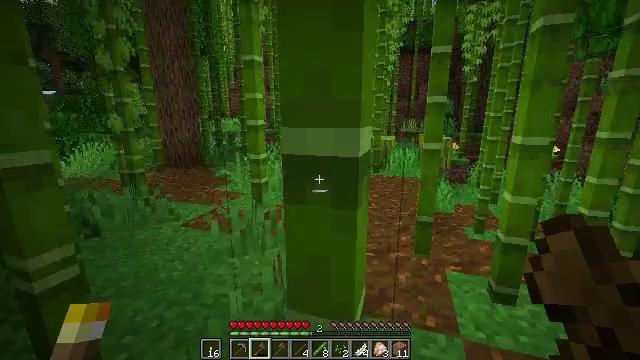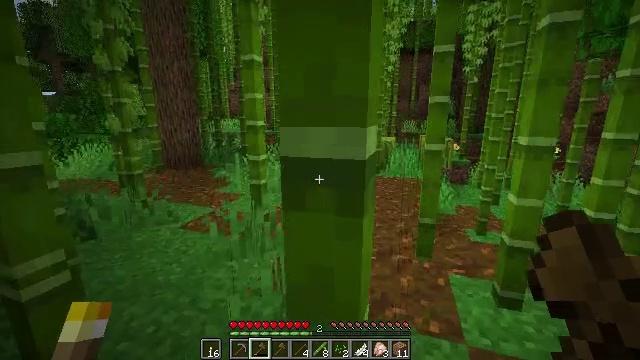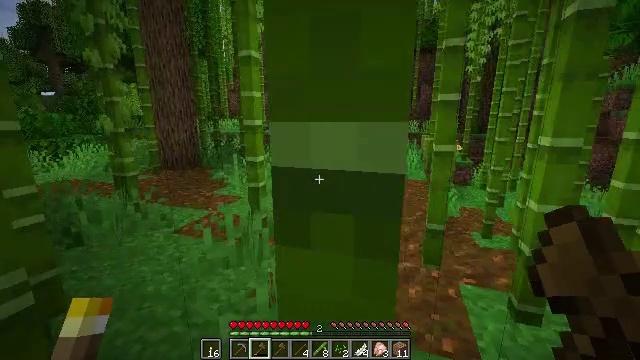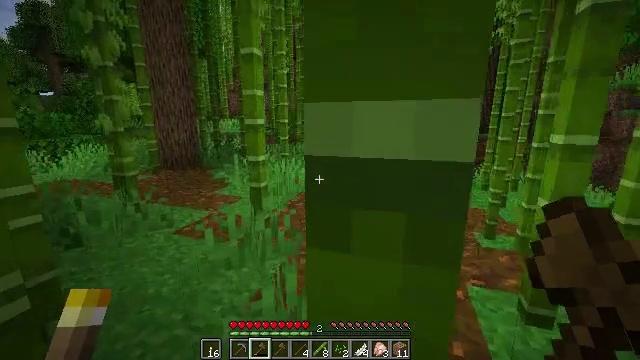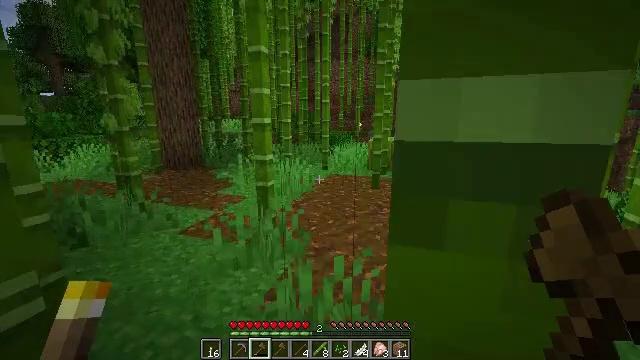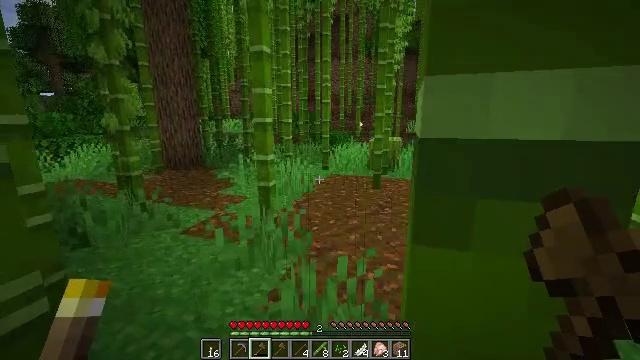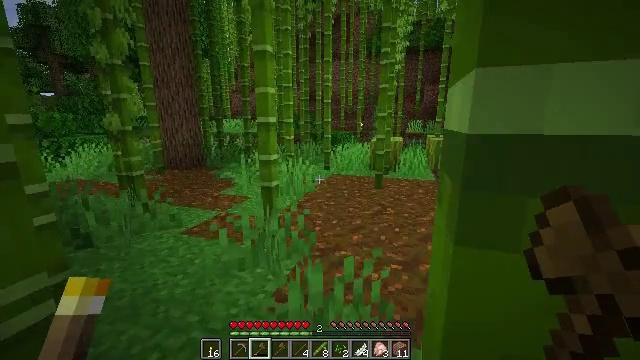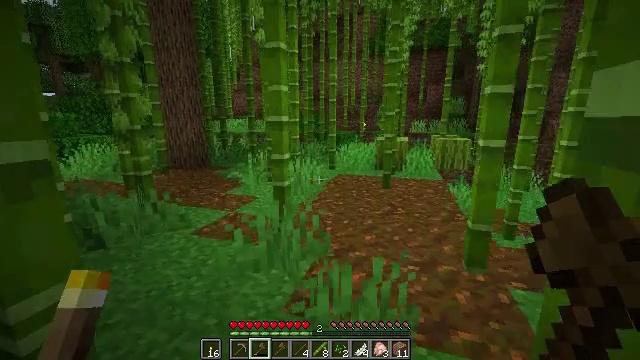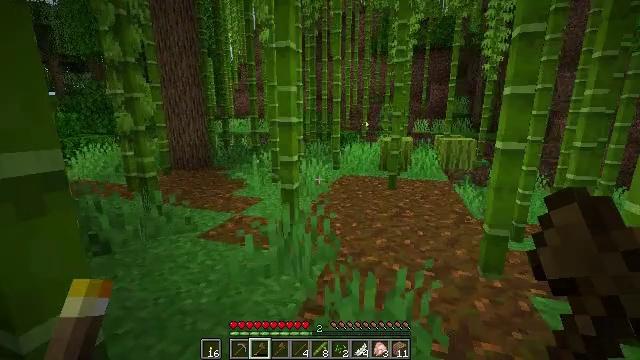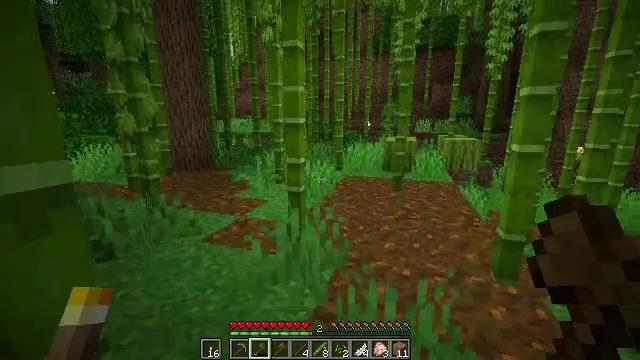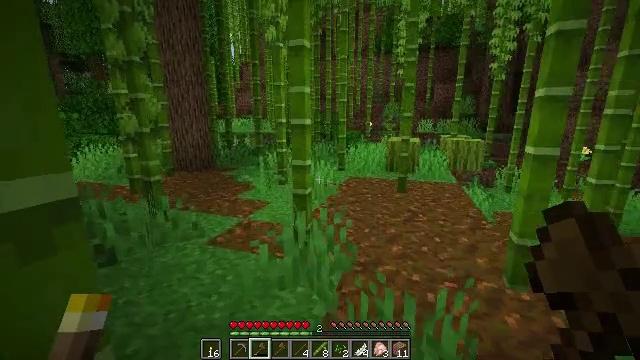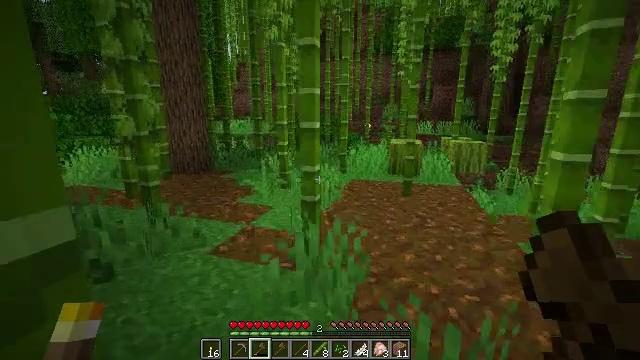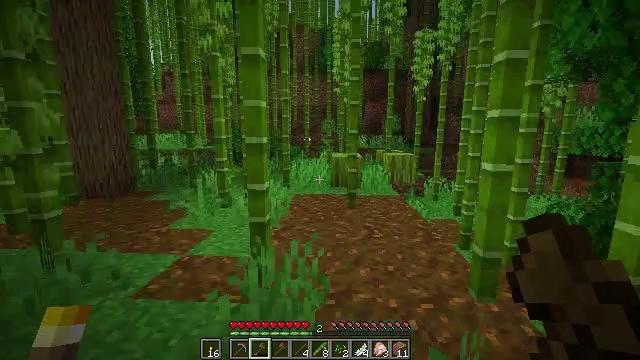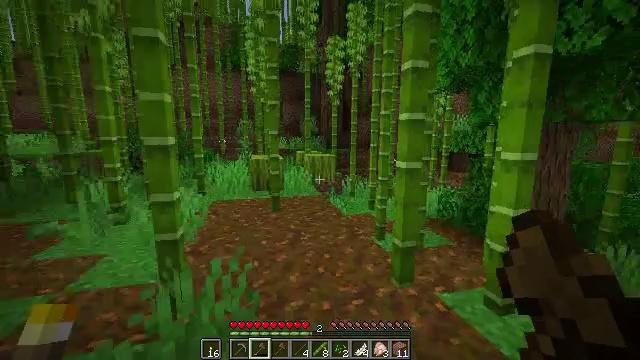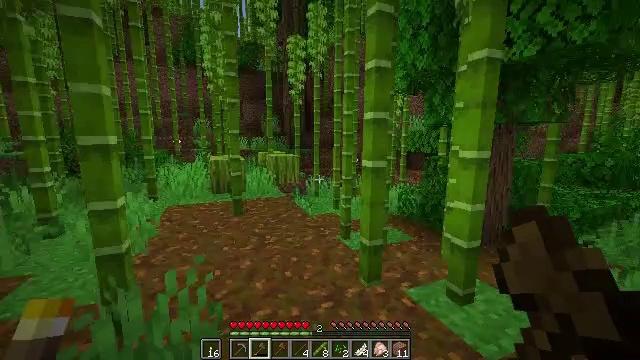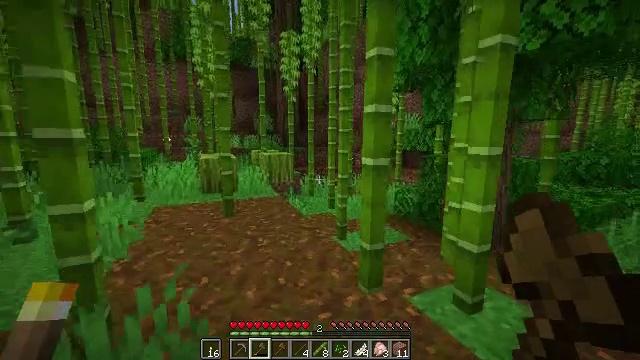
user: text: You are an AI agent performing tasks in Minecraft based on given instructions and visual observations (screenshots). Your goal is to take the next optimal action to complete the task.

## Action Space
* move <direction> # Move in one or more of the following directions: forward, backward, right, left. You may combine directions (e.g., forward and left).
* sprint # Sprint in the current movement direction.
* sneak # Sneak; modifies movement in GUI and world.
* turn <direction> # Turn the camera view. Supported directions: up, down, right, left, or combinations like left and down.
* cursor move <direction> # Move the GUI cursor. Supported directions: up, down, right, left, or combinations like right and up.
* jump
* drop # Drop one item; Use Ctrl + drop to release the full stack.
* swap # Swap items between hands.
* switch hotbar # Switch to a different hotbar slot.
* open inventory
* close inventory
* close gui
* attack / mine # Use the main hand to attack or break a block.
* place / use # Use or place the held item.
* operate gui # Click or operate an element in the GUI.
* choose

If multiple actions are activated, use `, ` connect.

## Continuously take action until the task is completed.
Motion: motion action
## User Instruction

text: Mine a melon block.
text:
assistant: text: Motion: move forward
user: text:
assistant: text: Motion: move forward
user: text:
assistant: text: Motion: move forward
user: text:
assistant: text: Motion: move forward
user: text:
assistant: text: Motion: move forward
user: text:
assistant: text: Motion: move forward
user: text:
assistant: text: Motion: move forward and move left
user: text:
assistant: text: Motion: move forward and move left
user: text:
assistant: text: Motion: move forward and move left
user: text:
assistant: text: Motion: move forward and move left
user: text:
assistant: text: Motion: move forward and move left
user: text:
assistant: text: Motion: move forward, turn right and up
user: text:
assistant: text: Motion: move forward, turn right
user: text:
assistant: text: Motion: move forward, turn right
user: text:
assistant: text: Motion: move forward, turn right
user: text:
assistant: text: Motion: move forward
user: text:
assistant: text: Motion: move forward
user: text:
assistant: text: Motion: move forward
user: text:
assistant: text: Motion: move forward, turn left
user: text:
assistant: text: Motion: move forward, turn left
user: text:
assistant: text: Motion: move forward
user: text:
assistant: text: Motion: move forward
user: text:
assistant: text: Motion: move forward, turn left and down
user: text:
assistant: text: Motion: move forward, turn left and down
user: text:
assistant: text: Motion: move forward, turn left
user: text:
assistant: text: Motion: move forward
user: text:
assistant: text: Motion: move forward
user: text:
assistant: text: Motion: move forward
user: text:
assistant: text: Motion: move forward
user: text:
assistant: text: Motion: move forward